Question: Have developed code with exact examples on this website, yet will not run and stops at 'SaveAs...' line. Can anyone spot my mistake?

Yet the path 'C:\dads\Downloads\' does exist, the file is not in use by another program, and it has a different name. What am I missing?
'''
Option Explicit
Sub PickupRoutes_Click()
Dim Rng As Range
Dim Lrow As Integer, NewFile As String
Lrow = 7
Set Rng = ActiveSheet.Range(Cells(2, 33), Cells(Lrow, 38))
'~~> Copy the range from the current Workbook
Rng.Select
Rng.Copy
'Establish a new Workbook and paste range
Application.Workbooks.Add
ActiveWorkbook.ActiveSheet.Range("A1").Select
'~~> Paste rng in Cell A1.
ActiveWorkbook.ActiveSheet.Range("A1").PasteSpecial Paste:=xlPasteValues, _
Operation:=xlNone, SkipBlanks:=False, Transpose:=False
'~~>. Save the file
NewFile = "C:\dads\Downloads" & "PlanMyRoute_" & _
Format(Date, "mm-dd-yyyy") & ".xlsm"
ActiveWorkbook.SaveAs NewFile, _
FileFormat:=xlOpenXMLWorkbookMacroEnabled, CreateBackup:=False
ActiveWorkbook.Close SaveChanges:=False
MsgBox "PlanMyRoute file has been saved "
End Sub
'''
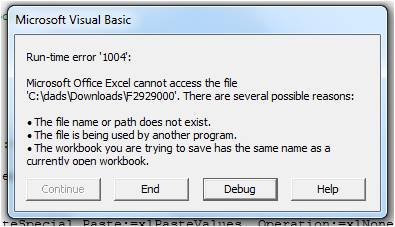
Answer: If the file path doesn't exist the error message will tack on what looks like a memory address which is why the error message and the code don't match.
It appears you are missing the 'Users' directory in the path.
Change to:
'''
NewFile = "C:\Users\dads\Downloads\" & "PlanMyRoute_" & _
Format(Date, "mm-dd-yyyy") & ".xlsm"
'''